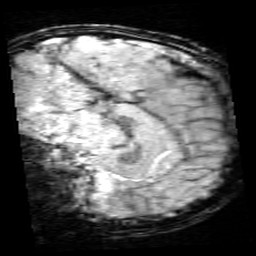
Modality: SWI
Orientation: sagittal
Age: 12
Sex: male
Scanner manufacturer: siemens
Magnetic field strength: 3 T
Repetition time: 0.027 s
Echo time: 0.02 s